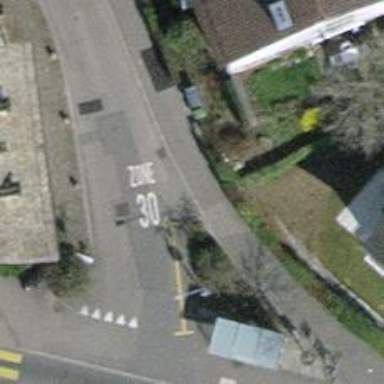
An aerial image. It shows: Asphalt sidewalk along the footway.